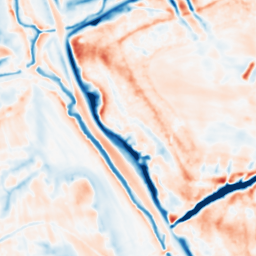
Category: multiscale
Decomposition family: dog_multiscale
Decomposition parameters: sigma_ratio: 1.6
n_scales: 4
base_sigma: 1
Upsampling method: sinc_blackman
Upsampling parameters: scale: 4
kernel_size: 16
Upsampling scale: 4